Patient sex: M
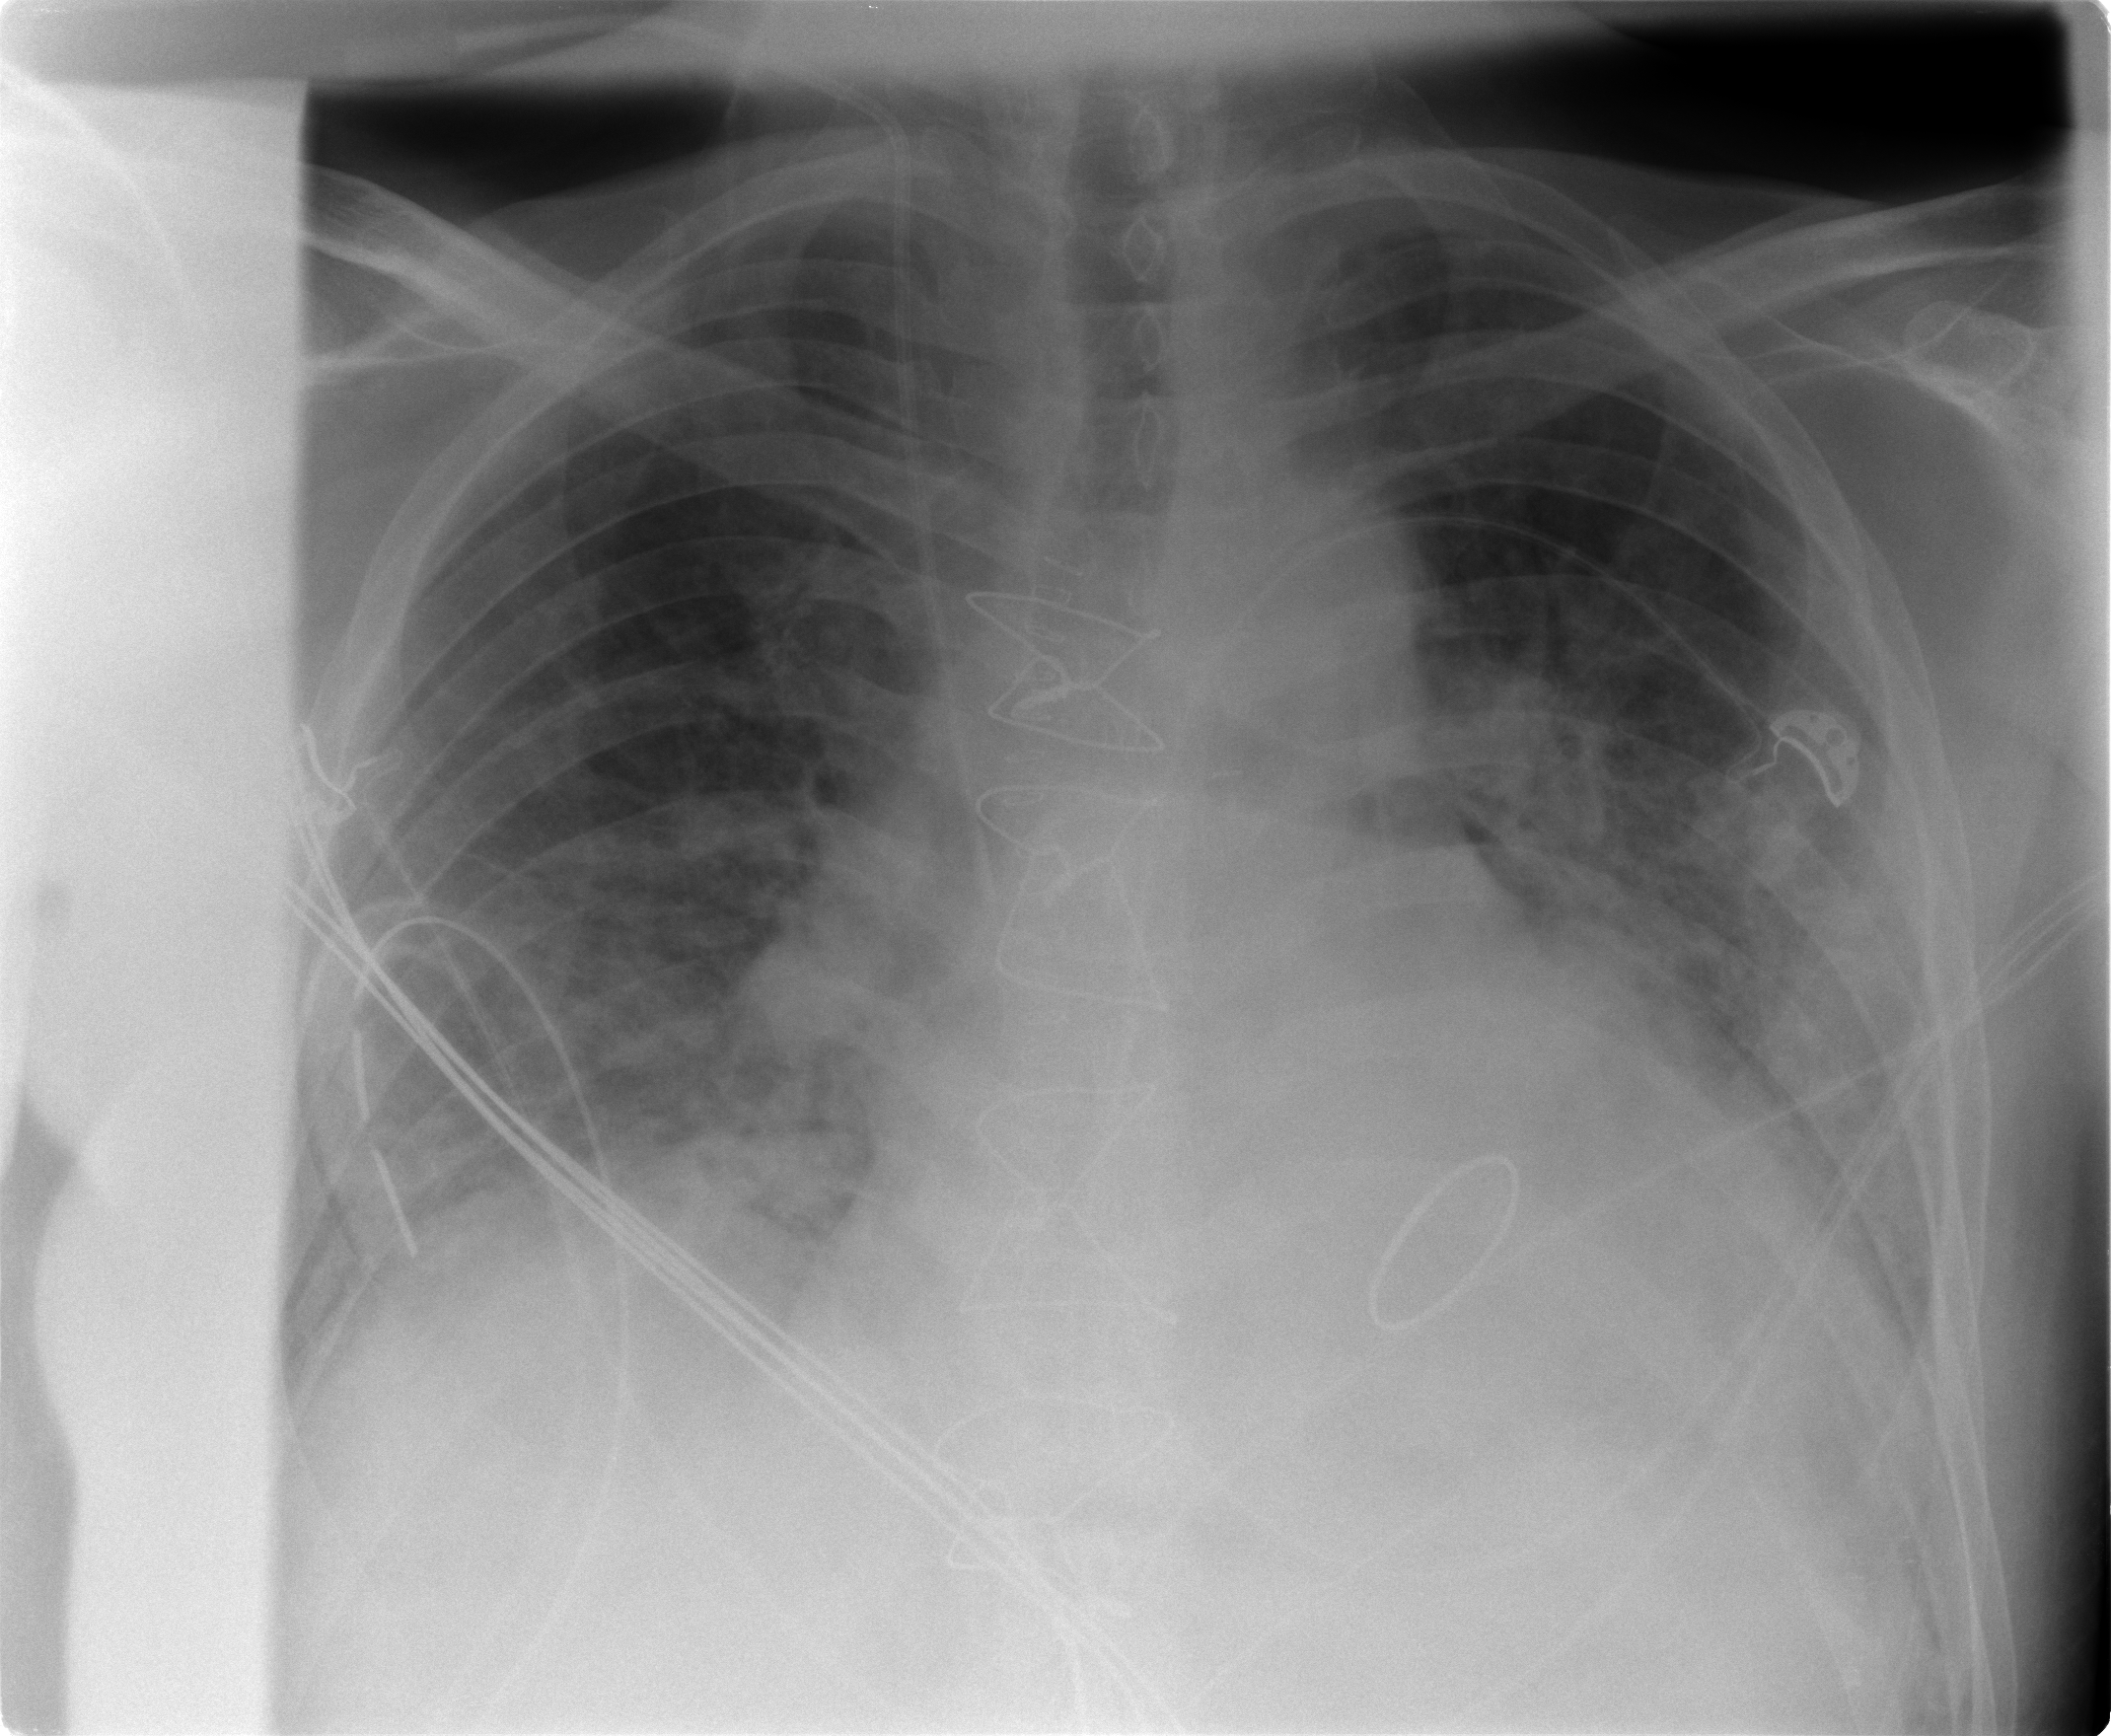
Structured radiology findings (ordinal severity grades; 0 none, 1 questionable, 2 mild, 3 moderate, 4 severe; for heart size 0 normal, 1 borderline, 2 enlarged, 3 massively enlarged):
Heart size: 3
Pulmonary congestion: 3
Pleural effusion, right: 0
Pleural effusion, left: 0
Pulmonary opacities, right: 0
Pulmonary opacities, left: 3
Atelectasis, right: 2
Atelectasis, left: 3